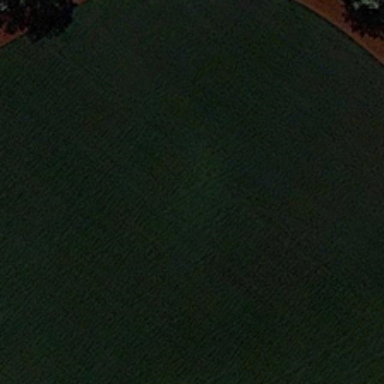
Several green trees are near a piece of green meadow .